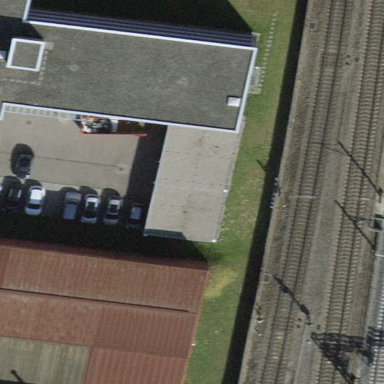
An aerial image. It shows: Group of garages.